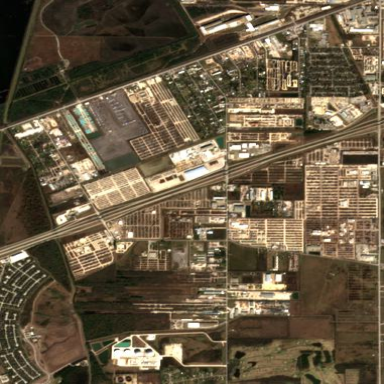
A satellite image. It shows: Industrial area.